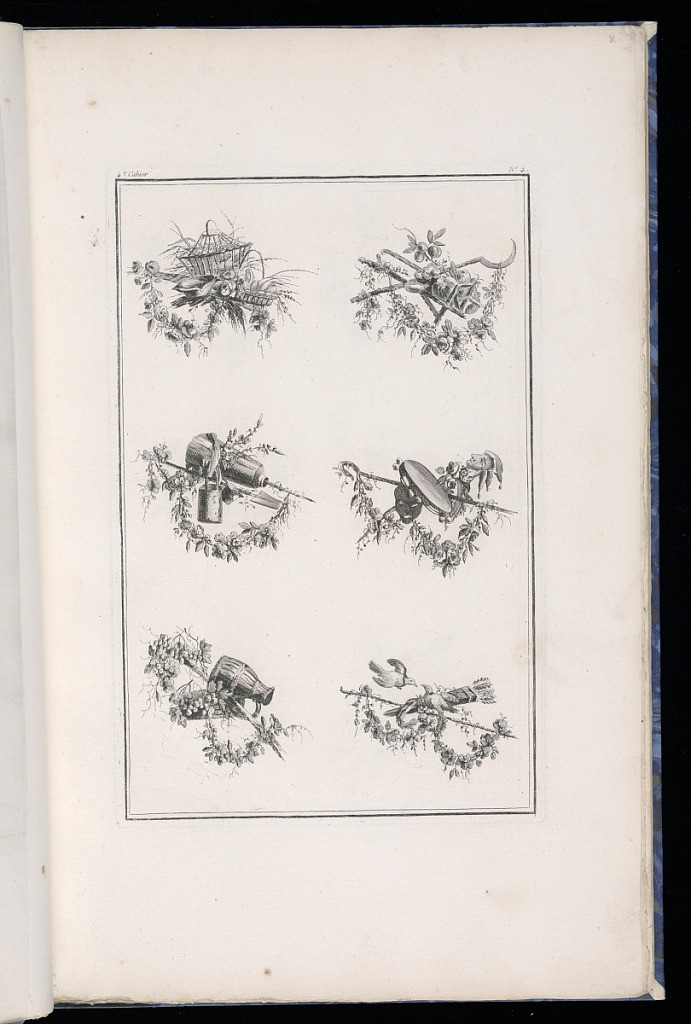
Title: Trophy Designs
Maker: Pierre Ranson, French, 1736–1786
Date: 1777–79
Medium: Etching on paper
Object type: Print
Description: Six designs for trophies incorporating leaves, flowers, fruit, baskets, festoons of flowers, scythe, bucket, shovel, tambourine, jester's wand (marotte), mask, birds, quiver of arrows, and grapes. The plate is numbered.